Aerial crown-view tile of a tropical tree (Barro Colorado Island, Panama), acquired 20250512:
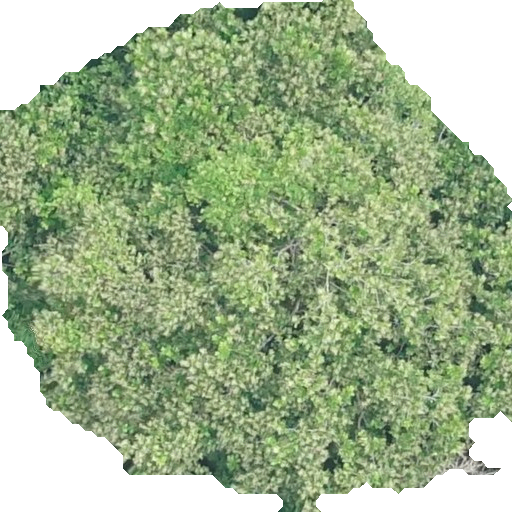
Species: Anacardium excelsum
GBIF accepted scientific name: Anacardium excelsum
Crown area: 305.657 m²